Question: I can create a "confirm box" in Ext JS like this:

with this code:
'''
...
listeners: {
'afterrender' : function(p) {
p.header.on('click', function(e, h) {
Ext.MessageBox.confirm('Confirm', 'Are you sure you want to EDIT this?', function(btn) {
var button_answer = new Ext.Panel({
title: 'Invoice Address',
width: 290,
height: 200,
html: 'you clicked the ' + btn + ' button for EDIT',
frame: true,
border: true,
header: true
});
replaceComponentContent(small_box_upper_left, button_answer, true);
});
}, p, {
delegate: '.panel_header_icon2',
stopEvent: true
});
},
...
'''
, e.g. how can I put this code inside a popup with dimmed background?
'''
new Ext.FormPanel({
frame:true,
labelWidth: 90,
labelAlign: 'right',
title: 'Orderer Information',
bodyStyle:'padding:5px 5px 0',
width: 300,
height: 600,
autoScroll: true,
itemCls: 'form_row',
defaultType: 'displayfield',
items: [{
fieldLabel: 'Customer Type',
name: 'customerType',
allowBlank:false,
value: 'Company'
},{
fieldLabel: 'Company',
name: 'company',
value: 'The Ordering Company Inc.'
},{
fieldLabel: 'Last Name',
name: 'lastName',
value: 'Smith'
}]
});
'''
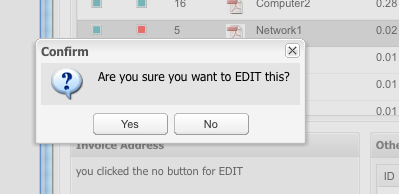
Answer: You can do it using a window because MessageBox doesn't have any configuration to add a panel.
And to display the mask just set the config option modal to true.
'''
win = new Ext.Window(
{
layout: 'fit',
width: 500,
height: 300,
modal: true,
closeAction: 'hide',
items: new Ext.Panel(
{
items: //Your items here
})
});
'''